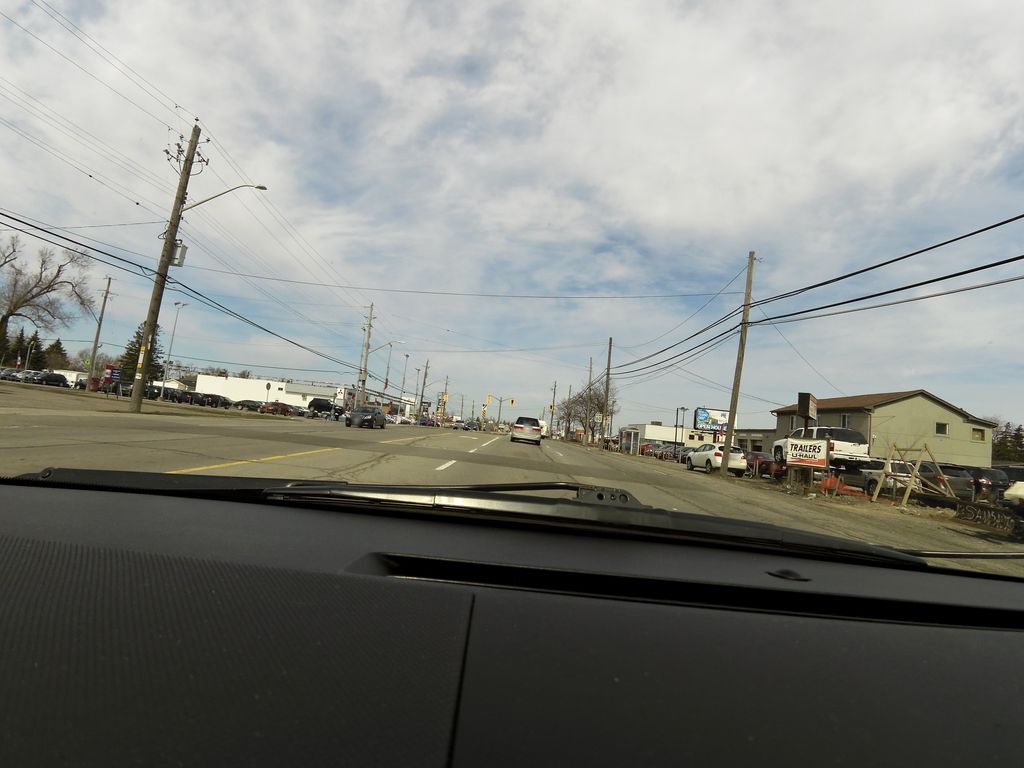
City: hamilton